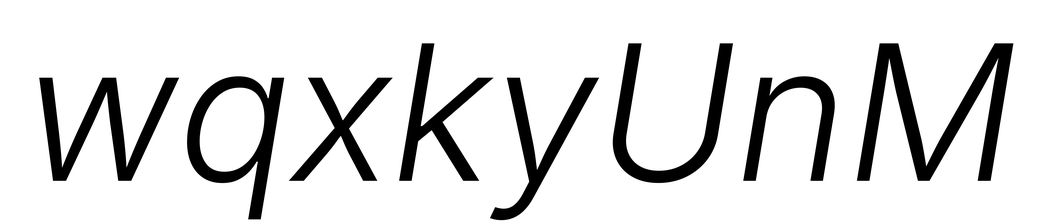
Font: Inter-Italic_Light_Italic